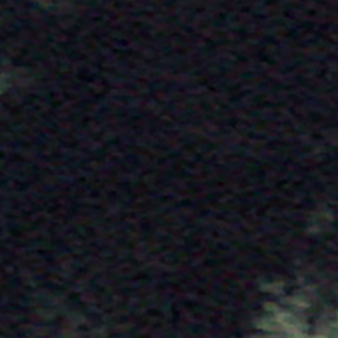
Label: other